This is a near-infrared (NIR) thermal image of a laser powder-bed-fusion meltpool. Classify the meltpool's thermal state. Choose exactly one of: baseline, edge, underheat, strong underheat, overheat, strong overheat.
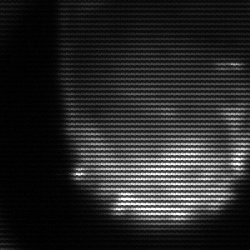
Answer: edge